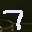
Label: 7